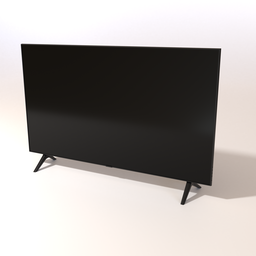
Label: electronics